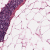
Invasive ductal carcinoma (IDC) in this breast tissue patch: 0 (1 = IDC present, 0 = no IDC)